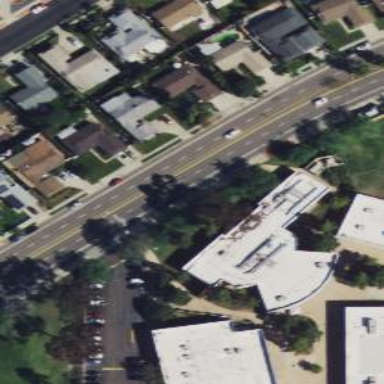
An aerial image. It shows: Education building.